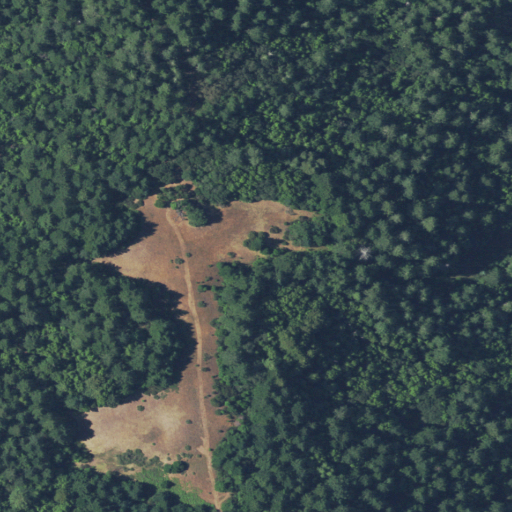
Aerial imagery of ridge(s) in California named Brady Ridge containing evergreen forest, shrub, and mixed forest